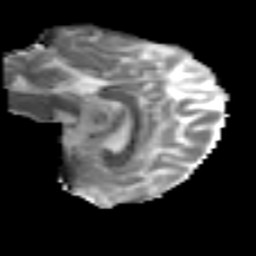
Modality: MD
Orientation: sagittal
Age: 36
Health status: ill
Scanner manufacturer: philips
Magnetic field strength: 3 T
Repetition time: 9 s
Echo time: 0.127 s